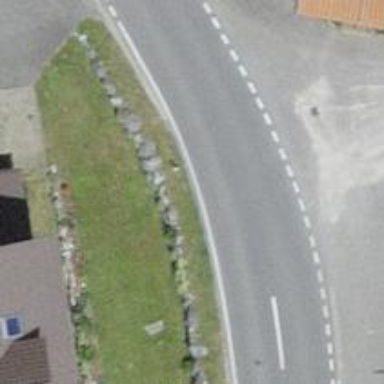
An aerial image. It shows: Bus stop with platform for public transport.